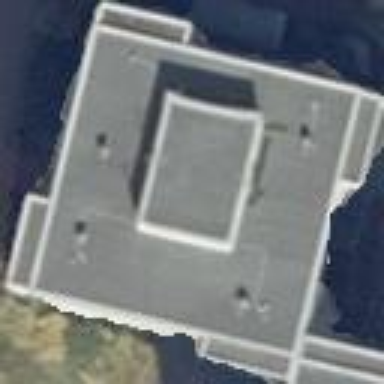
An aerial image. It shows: Apartment building with flat roof.